Question: As you can see with the picture below, I am having an issue with the arrow of the dropdown box. How do I bring the arrow back to within the actual dropdown box?
Current state

'''
form label {
display: block;
font-size: 15px;
font-size: 0.9375rem;
line-height: 1.73333em;
cursor: pointer;
margin-bottom: 2px;
}
.form-select select, .form-type-select select {
width: 100%;
background: transparent;
border: 1px solid #ACACAC;
padding: 2px 10px;
height: 30px;
outline: none;
border-radius: 0;
text-transform: uppercase;
-moz-appearance: none;
-webkit-appearance: none;
}
.form-select, .form-type-select {
position: relative;
}
'''
'''
<div class="form-item form-type-select form-item-cid">
<label for="edit-cid">Category <span class="form-required" title="This field is required.">*</span></label>
<select id="edit-cid" name="cid" class="form-select required"><option value="2">Event Questions</option><option value="1" selected="selected">General Information</option><option value="5">History Museum</option><option value="3">Research Question</option><option value="4">Website Feedback</option></select>
</div>
'''
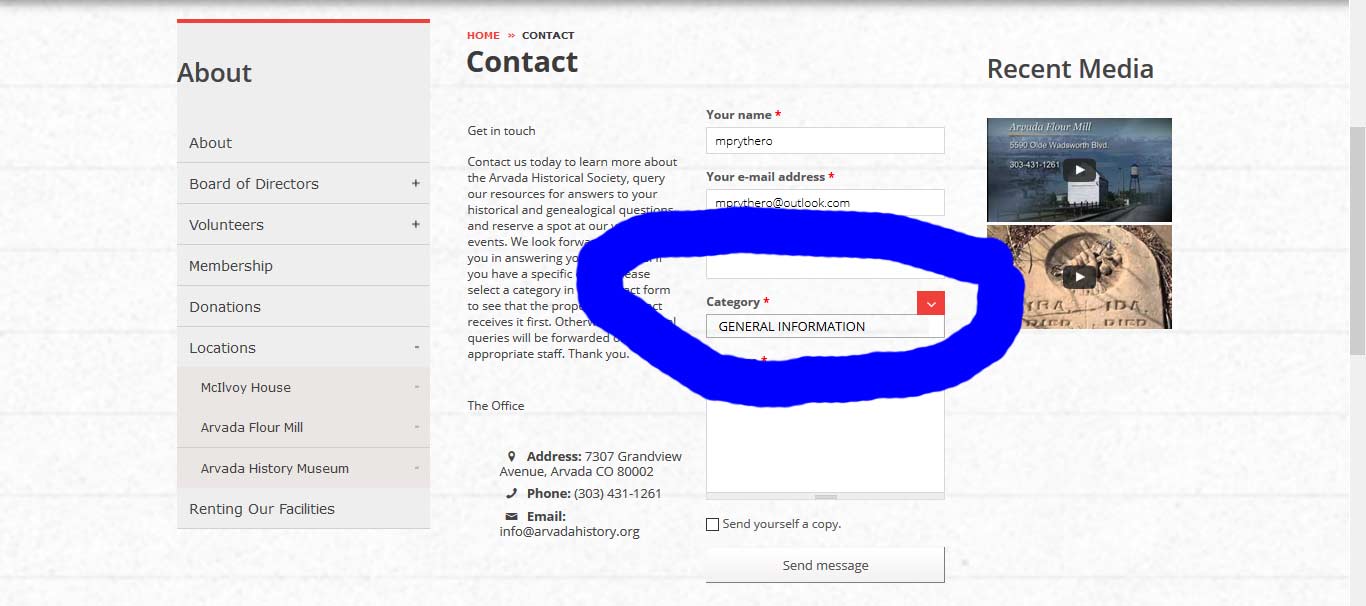
Answer: Put the Arrow and the Dropdown in a container with relative positioning, and give the Arrow absolute positioning. Like so: <URL>
HTML:
'''
<div class="dropdown-container">
<span class="dropdown-arrow">V</span>
<select id="edit-cid" name="cid" class="form-select required"><option value="2">Event Questions</option><option value="1" selected="selected">General Information</option><option value="5">History Museum</option><option value="3">Research Question</option><option value="4">Website Feedback</option></select>
</div>
'''
CSS:
'''
.dropdown-container {
position: relative;
}
.dropdown-arrow {
height:100%;
width: 25px;
background-color: red;
color: white;
position: absolute;
right: 0;
}
'''